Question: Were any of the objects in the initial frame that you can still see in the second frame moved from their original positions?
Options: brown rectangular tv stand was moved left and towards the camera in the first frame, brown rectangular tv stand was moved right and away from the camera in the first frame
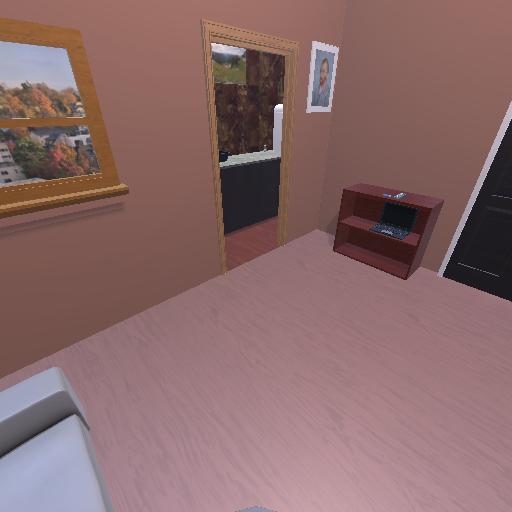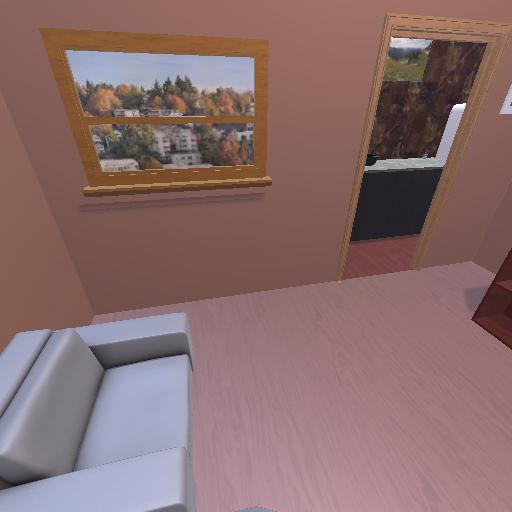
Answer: brown rectangular tv stand was moved left and towards the camera in the first frame